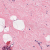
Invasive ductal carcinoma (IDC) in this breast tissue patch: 0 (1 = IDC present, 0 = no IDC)